Question: I have a program that at one part demands a user to determine the amount of days per week in 40 weeks (def = 5).
The user firstly fills in the amount of days the 40 weeks will have, to then set the days per week.
Now, I have both 'JLabel' (KEY) and 'JTextfield' (VALUE) stored in a 'LinkedHashMap',
'''
LinkedHashMap<JLabel, JTextField> weeksMap = new LinkedHashMap<JLabel,JTextField>();
for (int i=1; i<=40; i++) {
JLabel weekL = new JLabel("Week "+i);
JTextField weekF = new JTextField(10);
weekF.setText("5");
//SetWeekAction sWA = new SetWeekAction(mainPane, weekL, weekF);
//weekF.addActionListener(sWA);
weeksMap.put((weekL), weekF);
}
'''
and they will be added to the panel after user sets the total amount of days in the certain year.
EDIT - NOTE: the reason for having these two in a 'HashMap' is I cannot create elements on lick, otherwise I could create infinite labels and text fields and I do not wish to work with 'buttonpressed=true' or such. I need both text fields and labels 'prepared' before the 'click' happens.
'''
for (Map.Entry<JLabel, JTextField> entry : weeksMap.entrySet()) {
index++;
weeksPane.add(entry.getKey());
weeksPane.add(entry.getValue());
}
'''
## The GUI view

How do I get the text field of for example 'Week 23'? The for loop goes through the List and adds the Objects correctly, but I have no reference to that certain object anymore.
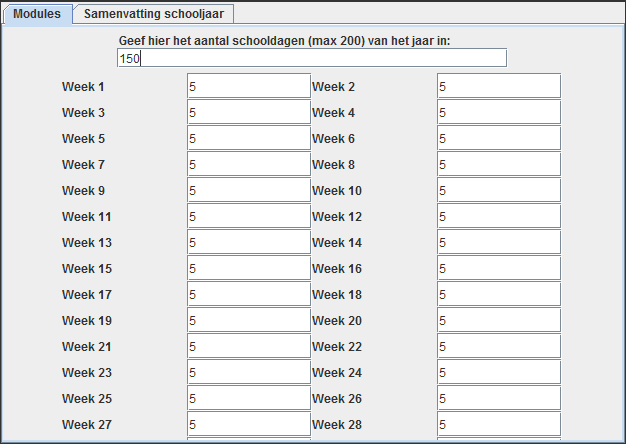
Answer: I can think of one simple solution of making two separate LinkedHashMap one as LinkedHashMap < integer, JLabel> and another as LinkedHashMap
Now in your loop you can add value in both the LinkedHashMap using the int value from loop as key for JLabel and JTextField while storing them in your both LinkedHashMap.
Since both JLabel and JTextField are now attached with the integer value according to the loop number in which they were created you can access them using those integer value.
Hope this can solve your problem.